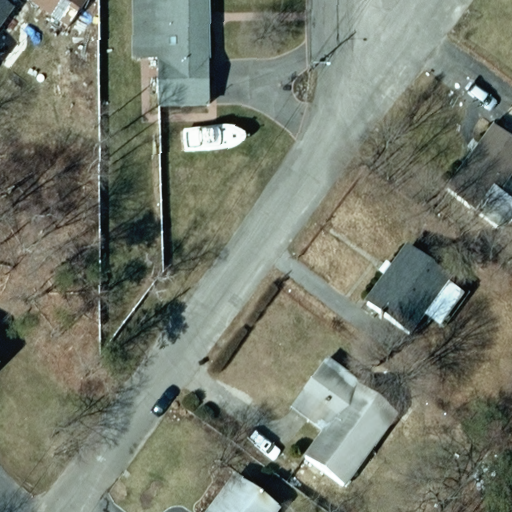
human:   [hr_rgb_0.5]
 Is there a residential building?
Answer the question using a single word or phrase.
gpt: yes

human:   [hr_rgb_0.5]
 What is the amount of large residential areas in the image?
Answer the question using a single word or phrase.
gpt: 1

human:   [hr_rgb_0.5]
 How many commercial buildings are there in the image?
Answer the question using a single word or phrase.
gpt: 0

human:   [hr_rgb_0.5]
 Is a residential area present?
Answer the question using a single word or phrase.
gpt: yes

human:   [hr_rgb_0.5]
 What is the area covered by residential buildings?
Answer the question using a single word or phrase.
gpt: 985m2

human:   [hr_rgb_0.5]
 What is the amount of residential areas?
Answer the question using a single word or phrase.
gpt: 1

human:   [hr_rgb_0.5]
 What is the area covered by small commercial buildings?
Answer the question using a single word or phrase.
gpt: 0m2

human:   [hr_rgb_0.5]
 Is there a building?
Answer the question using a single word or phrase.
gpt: yes

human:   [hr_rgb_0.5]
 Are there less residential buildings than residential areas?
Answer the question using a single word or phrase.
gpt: no

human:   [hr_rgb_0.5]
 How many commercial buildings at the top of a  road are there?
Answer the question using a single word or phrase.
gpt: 0

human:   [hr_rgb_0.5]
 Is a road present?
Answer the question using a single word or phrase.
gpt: yes

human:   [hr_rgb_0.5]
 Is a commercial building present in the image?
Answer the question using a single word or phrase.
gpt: no

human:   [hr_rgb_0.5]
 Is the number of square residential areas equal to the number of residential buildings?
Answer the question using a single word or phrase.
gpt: no

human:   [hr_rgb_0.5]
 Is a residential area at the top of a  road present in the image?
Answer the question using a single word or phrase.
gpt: no

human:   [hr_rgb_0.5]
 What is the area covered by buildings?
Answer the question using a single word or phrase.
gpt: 985m2

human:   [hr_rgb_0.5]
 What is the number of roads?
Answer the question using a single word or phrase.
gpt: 2

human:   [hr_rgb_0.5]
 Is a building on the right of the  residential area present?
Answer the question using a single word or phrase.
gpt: no

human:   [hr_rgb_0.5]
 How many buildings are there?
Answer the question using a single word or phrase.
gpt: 7

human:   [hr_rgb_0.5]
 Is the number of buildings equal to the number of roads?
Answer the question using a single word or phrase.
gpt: no

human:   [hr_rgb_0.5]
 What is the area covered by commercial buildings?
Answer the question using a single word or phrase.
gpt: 0m2

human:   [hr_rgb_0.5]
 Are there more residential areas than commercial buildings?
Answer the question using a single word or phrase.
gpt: yes

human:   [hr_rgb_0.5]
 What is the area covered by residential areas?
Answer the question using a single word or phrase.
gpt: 4525m2

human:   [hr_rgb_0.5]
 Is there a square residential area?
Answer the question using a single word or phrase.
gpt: no

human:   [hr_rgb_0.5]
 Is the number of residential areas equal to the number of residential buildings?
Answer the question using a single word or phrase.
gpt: no

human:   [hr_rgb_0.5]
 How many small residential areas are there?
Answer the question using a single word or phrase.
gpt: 0

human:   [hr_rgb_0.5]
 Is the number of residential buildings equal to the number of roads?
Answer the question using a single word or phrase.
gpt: no

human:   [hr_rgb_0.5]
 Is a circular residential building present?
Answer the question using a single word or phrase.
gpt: no

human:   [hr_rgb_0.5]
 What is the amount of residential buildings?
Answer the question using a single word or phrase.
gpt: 7

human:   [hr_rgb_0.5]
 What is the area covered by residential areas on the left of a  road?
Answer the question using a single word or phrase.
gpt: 0m2

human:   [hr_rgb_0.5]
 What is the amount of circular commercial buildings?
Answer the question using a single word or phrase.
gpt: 0

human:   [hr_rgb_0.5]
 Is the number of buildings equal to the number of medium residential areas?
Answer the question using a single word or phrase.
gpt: no

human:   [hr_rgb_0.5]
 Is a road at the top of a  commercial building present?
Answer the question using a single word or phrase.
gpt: no

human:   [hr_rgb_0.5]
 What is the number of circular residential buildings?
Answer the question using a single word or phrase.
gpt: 0

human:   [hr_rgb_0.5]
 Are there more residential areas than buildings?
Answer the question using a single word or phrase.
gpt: no

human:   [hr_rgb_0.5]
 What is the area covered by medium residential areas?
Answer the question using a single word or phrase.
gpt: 0m2

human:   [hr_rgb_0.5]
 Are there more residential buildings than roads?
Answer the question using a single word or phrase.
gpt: yes

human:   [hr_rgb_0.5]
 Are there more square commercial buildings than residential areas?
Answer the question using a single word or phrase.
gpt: no

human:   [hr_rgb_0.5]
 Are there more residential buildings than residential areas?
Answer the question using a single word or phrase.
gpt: yes

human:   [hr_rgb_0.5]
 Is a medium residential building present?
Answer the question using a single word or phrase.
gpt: yes

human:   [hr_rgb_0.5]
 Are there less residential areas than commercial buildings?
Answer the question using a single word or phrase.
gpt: no

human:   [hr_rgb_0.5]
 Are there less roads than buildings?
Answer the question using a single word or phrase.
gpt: yes

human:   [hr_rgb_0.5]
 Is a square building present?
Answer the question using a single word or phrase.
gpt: no

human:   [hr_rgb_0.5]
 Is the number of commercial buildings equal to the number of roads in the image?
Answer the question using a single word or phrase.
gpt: no

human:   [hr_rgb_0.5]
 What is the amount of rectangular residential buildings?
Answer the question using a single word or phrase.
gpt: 4

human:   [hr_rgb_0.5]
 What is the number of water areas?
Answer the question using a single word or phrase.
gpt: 0

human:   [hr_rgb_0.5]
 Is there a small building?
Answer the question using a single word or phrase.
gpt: yes

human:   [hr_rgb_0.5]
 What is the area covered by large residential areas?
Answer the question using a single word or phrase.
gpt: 4525m2

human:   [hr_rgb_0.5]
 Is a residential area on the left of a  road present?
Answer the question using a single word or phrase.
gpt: no

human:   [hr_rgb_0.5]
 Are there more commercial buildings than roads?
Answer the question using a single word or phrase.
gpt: no

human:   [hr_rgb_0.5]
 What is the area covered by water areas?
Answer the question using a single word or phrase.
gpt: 0m2

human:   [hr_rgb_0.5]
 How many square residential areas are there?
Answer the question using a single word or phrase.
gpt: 0

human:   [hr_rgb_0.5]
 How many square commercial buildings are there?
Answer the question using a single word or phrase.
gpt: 0

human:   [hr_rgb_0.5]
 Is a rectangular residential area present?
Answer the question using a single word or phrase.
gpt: yes

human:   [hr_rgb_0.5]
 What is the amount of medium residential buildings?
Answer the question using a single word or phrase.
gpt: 4

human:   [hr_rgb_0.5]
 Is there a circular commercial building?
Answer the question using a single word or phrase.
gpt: no

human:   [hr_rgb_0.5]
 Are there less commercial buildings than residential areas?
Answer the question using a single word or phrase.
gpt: yes

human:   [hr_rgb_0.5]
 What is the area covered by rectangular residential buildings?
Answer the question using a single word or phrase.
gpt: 466m2

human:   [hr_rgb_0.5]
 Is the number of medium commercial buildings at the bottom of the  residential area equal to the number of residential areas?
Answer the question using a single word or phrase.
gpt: no

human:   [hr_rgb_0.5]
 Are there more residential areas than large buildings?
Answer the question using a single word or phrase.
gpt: yes

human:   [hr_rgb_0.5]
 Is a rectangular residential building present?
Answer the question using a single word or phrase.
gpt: yes

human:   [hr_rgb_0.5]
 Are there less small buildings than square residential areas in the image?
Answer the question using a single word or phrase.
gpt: no

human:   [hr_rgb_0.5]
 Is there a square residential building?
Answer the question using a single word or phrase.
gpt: no

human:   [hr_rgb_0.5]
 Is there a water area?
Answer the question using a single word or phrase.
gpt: no

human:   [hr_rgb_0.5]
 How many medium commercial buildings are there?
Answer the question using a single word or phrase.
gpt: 0